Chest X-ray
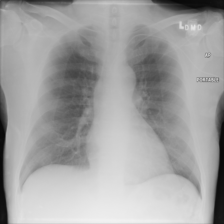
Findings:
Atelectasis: negative
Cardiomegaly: negative
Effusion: negative
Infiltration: negative
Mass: negative
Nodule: negative
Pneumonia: negative
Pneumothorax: negative
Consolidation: negative
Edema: negative
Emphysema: negative
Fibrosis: negative
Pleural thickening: negative
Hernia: negative